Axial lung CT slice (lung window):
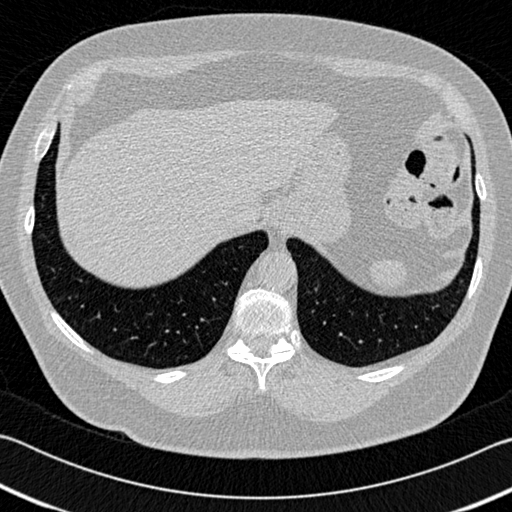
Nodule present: no